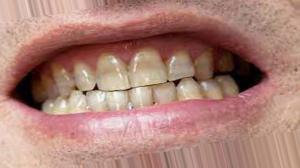
Condition: Tooth Discoloration